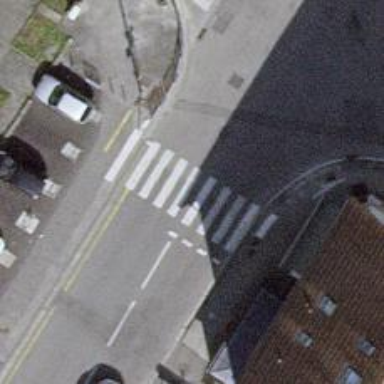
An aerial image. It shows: Zebra crossing with traffic signals. The crossing is marked by traffic lights.